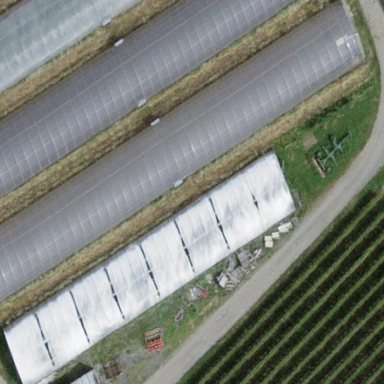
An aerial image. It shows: Greenhouse.